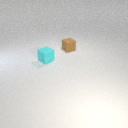
small brown rubber cube behind small cyan rubber cube